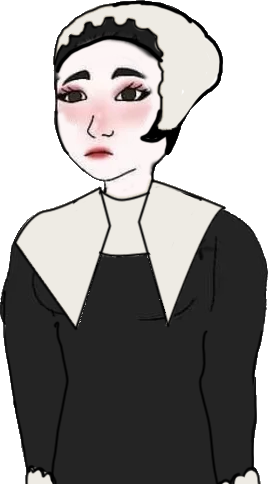
Label: 5_Doomer_Girl